Question: Is it possible to add an image to the buttons of the 'UIActionSheet' as seen in 'UIDocumentInteractionController'? If so, please let me know how it is done.

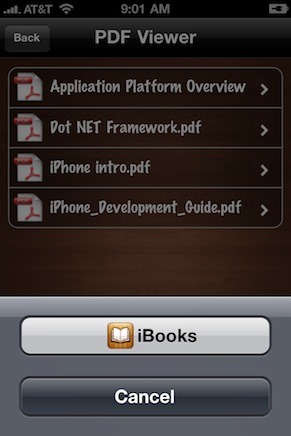
Answer: Try this way, i hope it may be help you.
'''
UIActionSheet * action = [[UIActionSheet alloc]
initWithTitle:@"Title"
delegate:self
cancelButtonTitle:@"Cancel"
destructiveButtonTitle:nil
otherButtonTitles:@"",nil];
[[[action valueForKey:@"_buttons"] objectAtIndex:0] setImage:[UIImage imageNamed:@"yourImage.png"] forState:UIControlStateNormal];
[[[action valueForKey:@"_buttons"] objectAtIndex:0] setImage:[UIImage imageNamed:@"yourImage_Highlighted.png"] forState:UIControlStateHighlighted];
'''